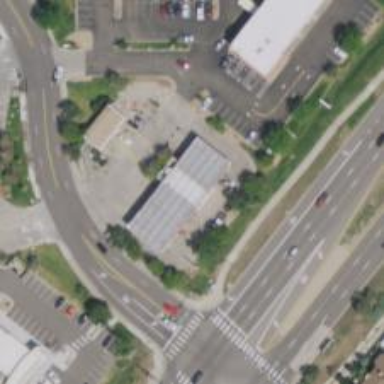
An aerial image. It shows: Convenience shop.